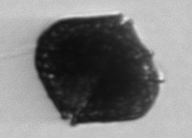
Label: Alexandrium_catenella